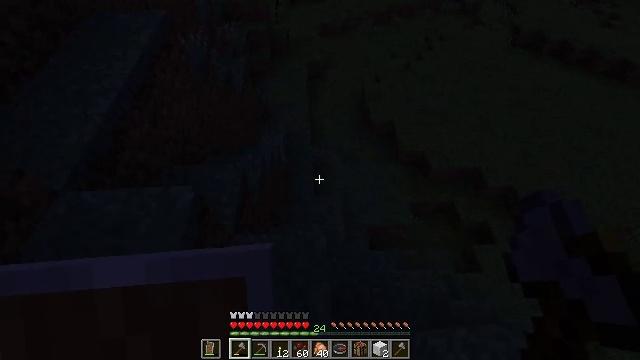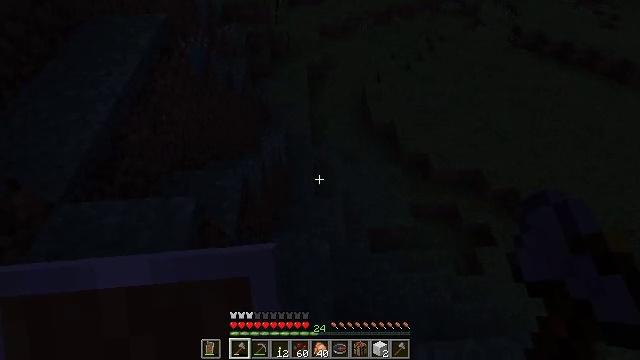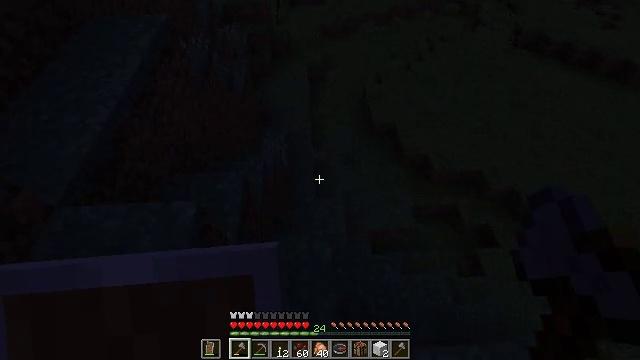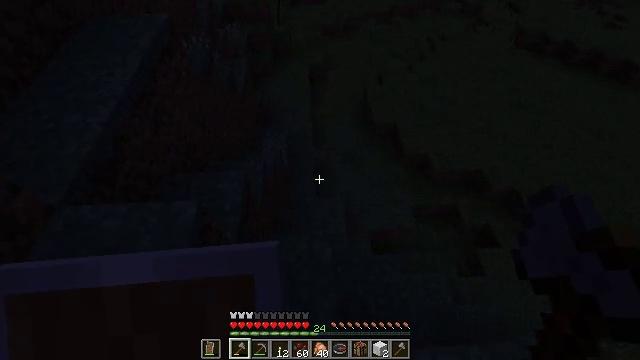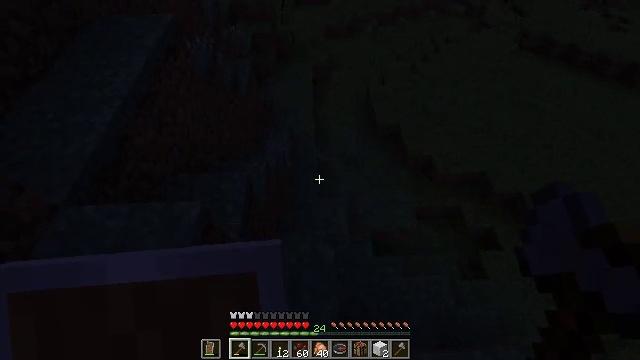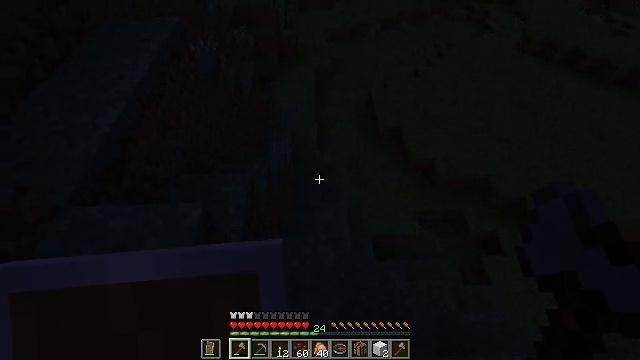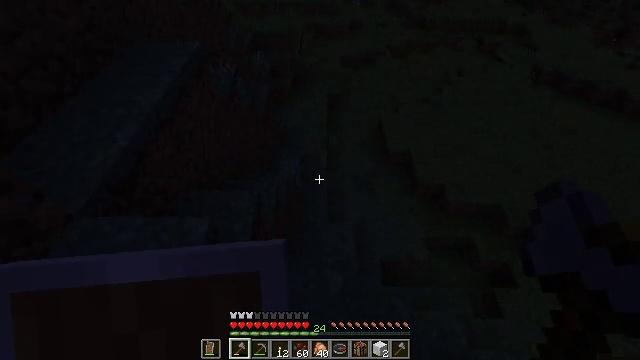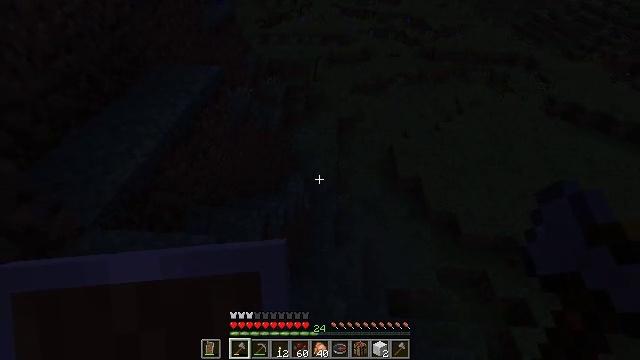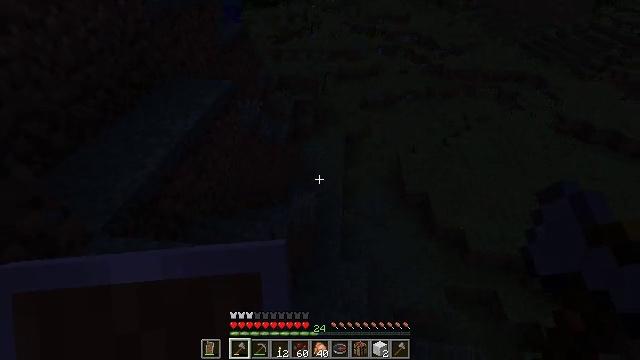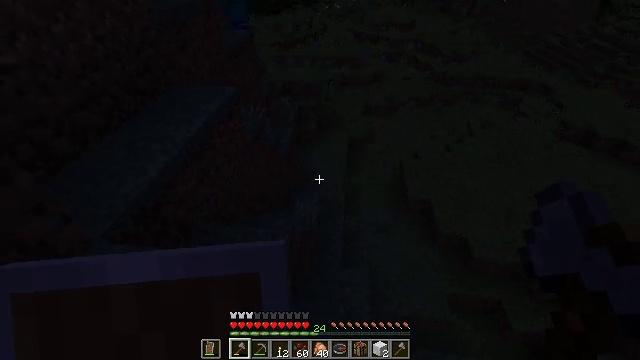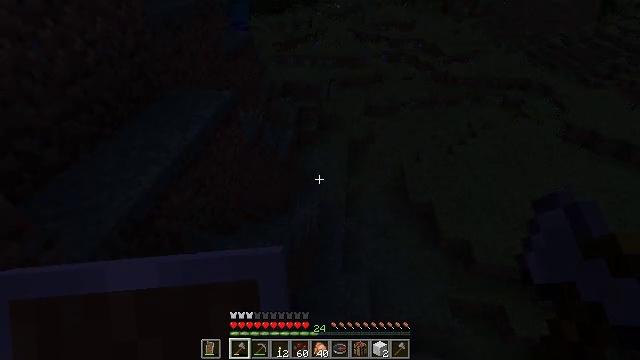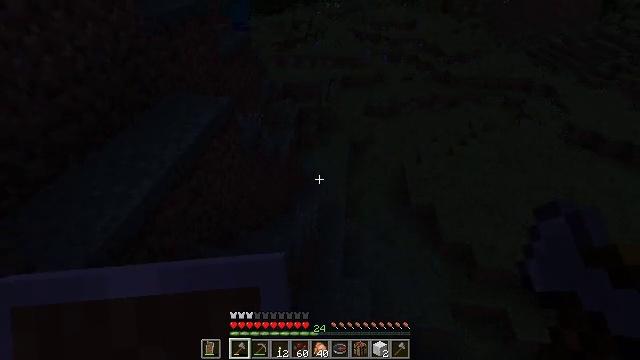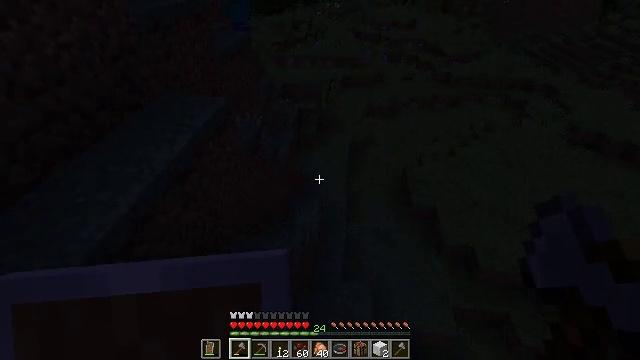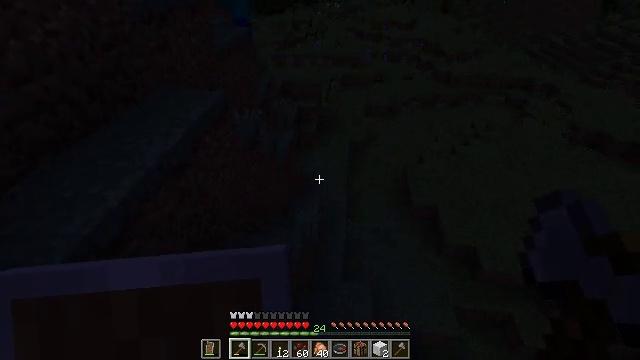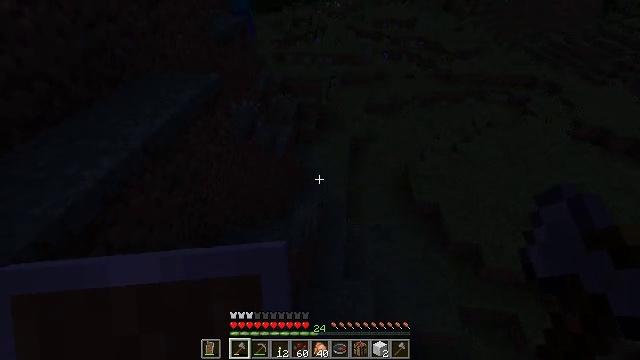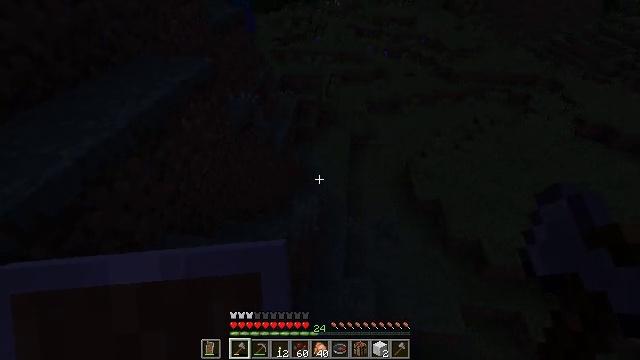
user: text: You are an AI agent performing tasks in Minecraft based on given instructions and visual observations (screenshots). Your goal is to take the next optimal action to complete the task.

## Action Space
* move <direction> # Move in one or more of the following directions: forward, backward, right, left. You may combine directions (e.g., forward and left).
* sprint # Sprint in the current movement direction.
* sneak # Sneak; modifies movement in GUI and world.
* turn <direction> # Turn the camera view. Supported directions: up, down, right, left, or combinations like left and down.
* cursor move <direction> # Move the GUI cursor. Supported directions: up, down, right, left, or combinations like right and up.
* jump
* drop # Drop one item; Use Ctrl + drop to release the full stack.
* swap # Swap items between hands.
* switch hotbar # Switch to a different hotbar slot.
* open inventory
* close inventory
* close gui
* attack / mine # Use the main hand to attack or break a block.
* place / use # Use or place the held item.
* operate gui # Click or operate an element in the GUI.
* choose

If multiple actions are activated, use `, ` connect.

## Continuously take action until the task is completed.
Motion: motion action
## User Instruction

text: Kill the sheep.
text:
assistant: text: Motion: no_op
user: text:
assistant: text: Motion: no_op
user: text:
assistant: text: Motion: no_op
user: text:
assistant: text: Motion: no_op
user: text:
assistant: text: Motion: no_op
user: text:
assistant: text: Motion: turn left and up
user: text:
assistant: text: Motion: turn left and up
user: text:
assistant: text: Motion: turn left and up
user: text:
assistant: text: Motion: move forward, turn up
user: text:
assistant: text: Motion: move forward
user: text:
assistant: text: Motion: move forward
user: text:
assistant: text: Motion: no_op
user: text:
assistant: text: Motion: no_op
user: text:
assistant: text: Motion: no_op
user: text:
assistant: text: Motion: no_op
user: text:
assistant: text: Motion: no_op
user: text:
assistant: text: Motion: move forward
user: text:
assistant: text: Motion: move forward
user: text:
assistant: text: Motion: move forward, turn right and down
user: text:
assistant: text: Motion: move forward, turn right and down
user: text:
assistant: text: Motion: move forward, turn down
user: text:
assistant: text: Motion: move forward, turn down
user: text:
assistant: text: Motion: no_op
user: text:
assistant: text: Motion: no_op
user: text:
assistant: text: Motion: no_op
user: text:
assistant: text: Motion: no_op
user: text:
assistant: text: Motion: no_op
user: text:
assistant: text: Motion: no_op
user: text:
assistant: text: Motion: move forward, turn up
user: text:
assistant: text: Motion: move forward, turn up